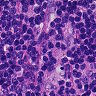
Metastatic tissue present: no